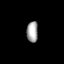
Tissue: prostate
Cell type: Fibroblasts
Senescence score: 0.7262
Nuclear area (px): 230
Mean DAPI intensity: 166.109